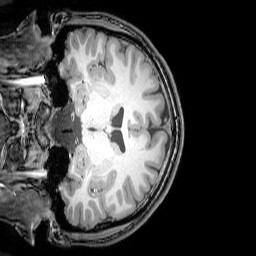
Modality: T1w
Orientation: coronal
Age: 21
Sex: male
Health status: healthy
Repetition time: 0.081 s
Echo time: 0.037 s